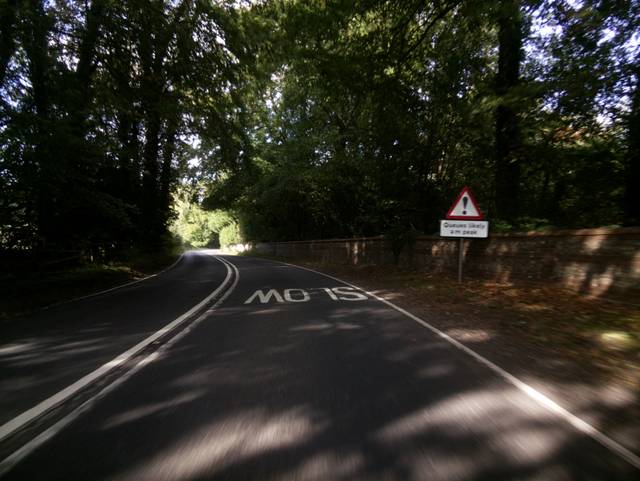
Region: United Kingdom
Coordinates: 51.24, -1.078